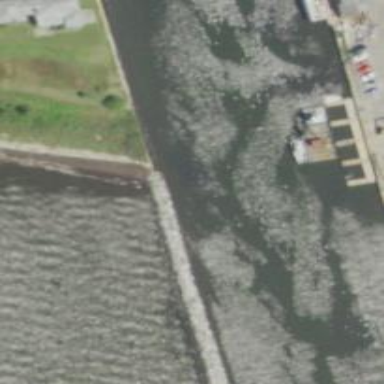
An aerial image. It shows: Breakwater structure.